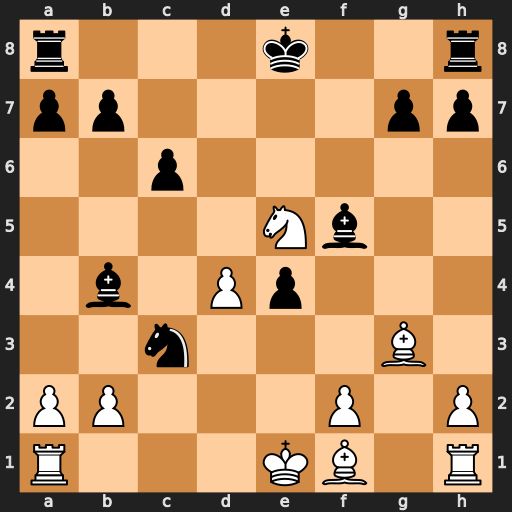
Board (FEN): r3k2r/pp4pp/2p5/4Nb2/1b1Pp3/2n3B1/PP3P1P/R3KB1R
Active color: w
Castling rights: KQkq
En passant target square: -
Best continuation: a3 Nb5+ axb4